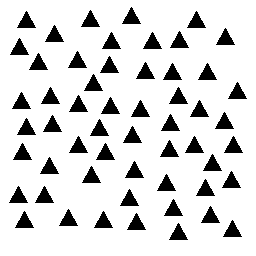
Squares: 0
Triangles: 55
Stars: 0
Total shapes: 55